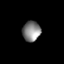
Tissue: skin
Cell type: Epithelial cells
Senescence score: 0.2483
Nuclear area (px): 357
Mean DAPI intensity: 130.91